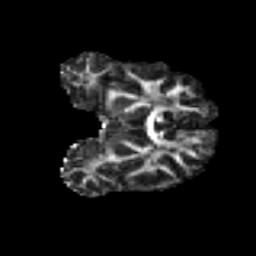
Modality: FA
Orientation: coronal
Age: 49
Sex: female
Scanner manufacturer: ge
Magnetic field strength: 3 T
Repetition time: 7.8 s
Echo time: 0.0606 s